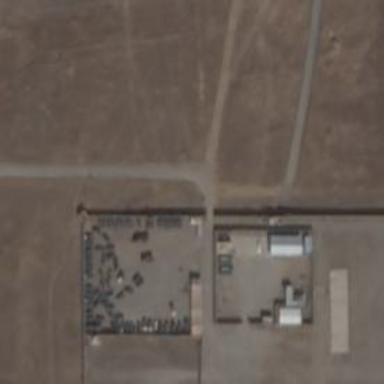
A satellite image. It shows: Military checkpoint.